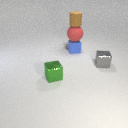
small blue rubber cube behind small gray metal cube